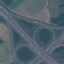
Land use / land cover: Highway